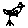
Label: bird